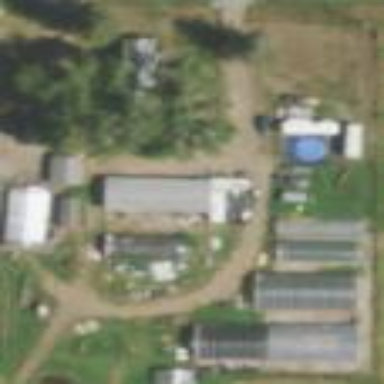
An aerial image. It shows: Farmyard area.